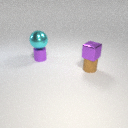
small purple metal cube to the right of large cyan metal sphere